Question: Nicolai Josuttis in page 547 of his book "The C++ Standard Library" says the following in relation to the code below :
'Note that after the processing of a file, clear() must be called to clear the state flags that are set at end-of-file. This is required because the stream object is used for multiple files. The member function open() does not clear the state flags. open() never clears any state flags. Thus, if a stream was not in a good state, after closing and reopening it you still have to call clear() to get to a good state. This is also the case, if you open a different file.'
'''
// header files for file I/O
#include <fstream>
#include <iostream>
using namespace std;
/* for all file names passed as command-line arguments
* - open, print contents, and close file
*/
int main (int argc, char* argv[])
{
ifstream file;
// for all command-line arguments
for (int i=1; i<argc; ++i) {
// open file
file.open(argv[i]);
// write file contents to cout
char c;
while (file.get(c)) {
cout.put(c);
}
// clear eofbit and failbit set due to end-of-file
file.clear();
// close file
file.close();
}
}
'''
My code below works without a problem in VS2010. Note that after the file "data.txt" is created, it's read twice without clearing the input stream flags.
'''
#include <iostream>
#include <fstream>
#include <string>
int main()
{
// Create file "data.txt" for writing, write 4 lines into the file and close the file.
std::ofstream out("data.txt");
out << "Line 1" << '
' << "Line 2" << '
' << "Line 3" << '
' << "Line 4" << '
';
out.close();
// Open the file "data.txt" for reading and write file contents to cout
std::ifstream in("data.txt");
std::string s;
while( std::getline(in, s) ) std::cout << s << '
';
std::cout << '
';
std::cout << std::boolalpha << "ifstream.eof() before close - " << in.eof() << '
';
// Close the file without clearing its flags
in.close();
std::cout << std::boolalpha << "ifstream.eof() after close - " << in.eof() << '
';
// Open the file "data.txt" again for reading
in.open("data.txt");
std::cout << std::boolalpha << "ifstream.good() after open - " << in.good() << '
';
std::cout << '
';
// Read and print the file contents
while( std::getline(in, s) ) std::cout << s << '
';
std::cout << '
';
}
'''
Ouput

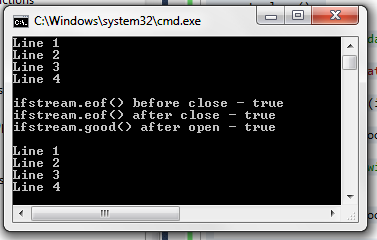
Answer: That was changed for C++11. The C++98 rule (as correctly described by Josuttis) was clearly wrong, so I wouldn't be surprised if implementations didn't honor it.